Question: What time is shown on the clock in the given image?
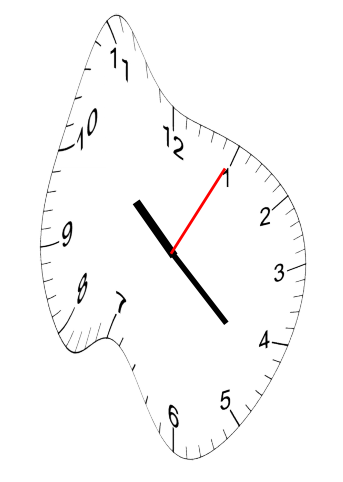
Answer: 10:22:05